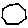
Label: hexagon